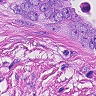
Metastatic tissue present: yes